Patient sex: M
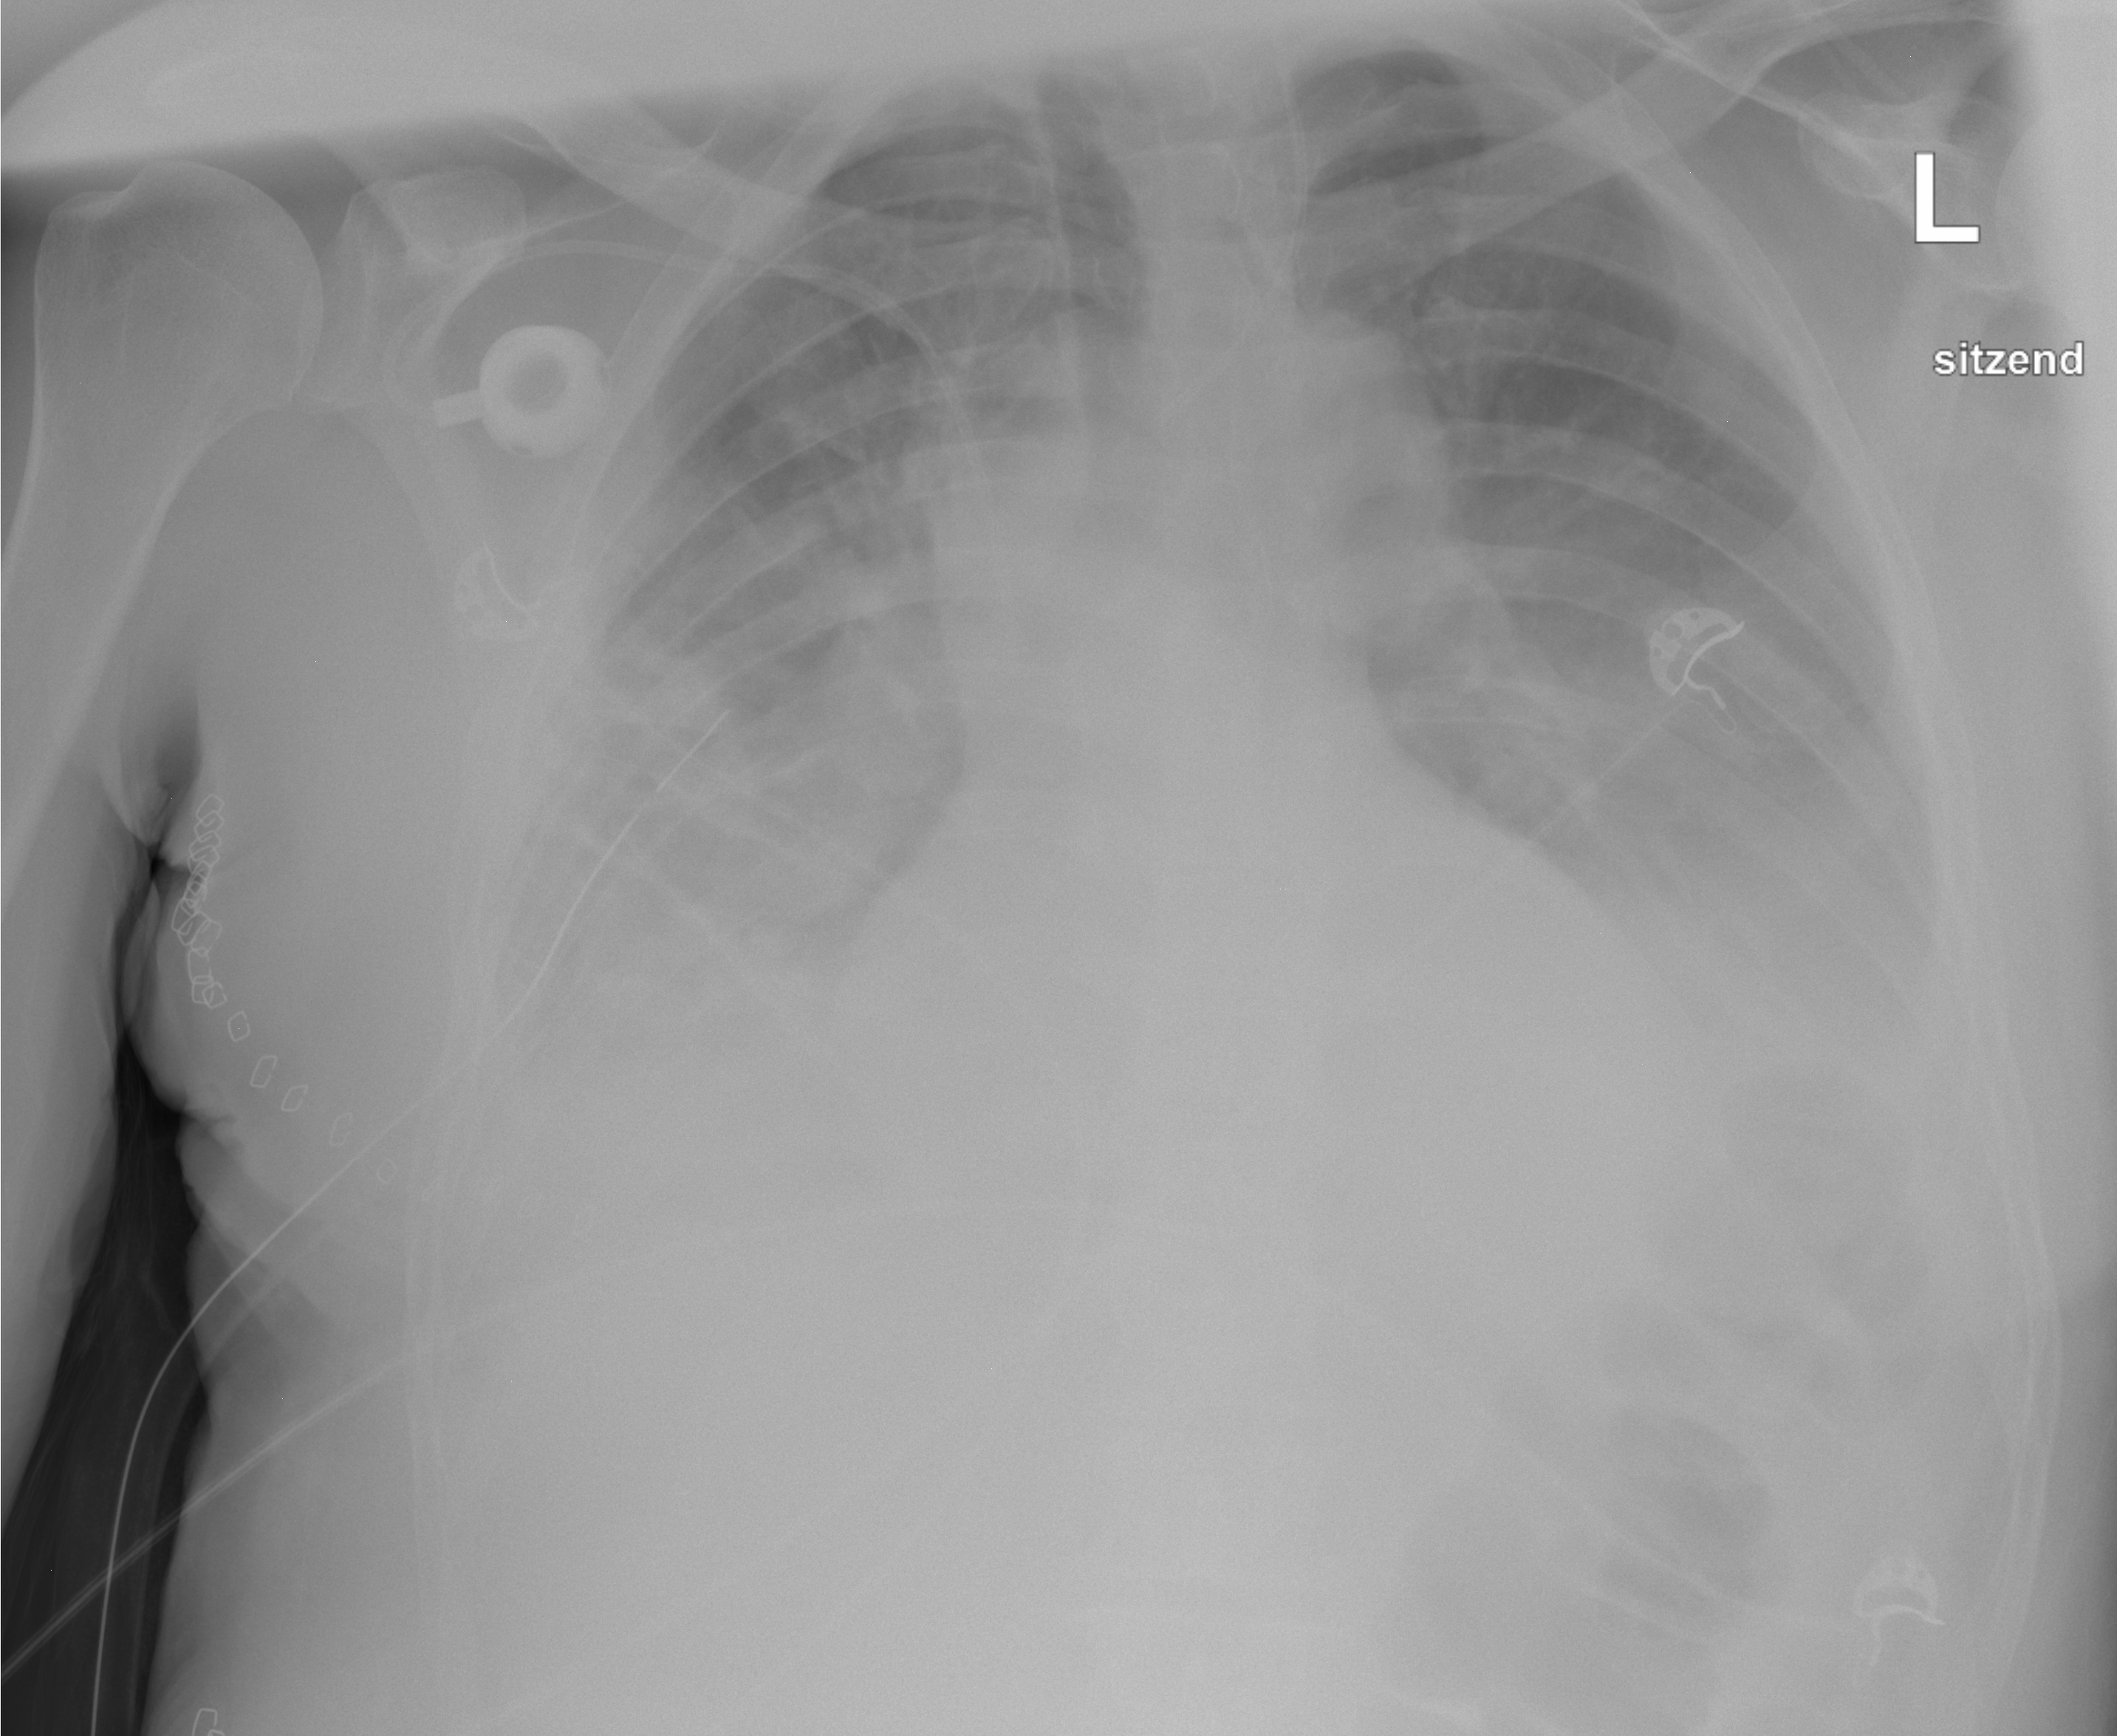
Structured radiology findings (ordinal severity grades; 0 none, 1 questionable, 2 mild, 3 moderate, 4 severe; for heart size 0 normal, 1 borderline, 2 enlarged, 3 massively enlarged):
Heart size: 2
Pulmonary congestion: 2
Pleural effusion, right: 2
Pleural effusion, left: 2
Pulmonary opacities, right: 2
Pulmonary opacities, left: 1
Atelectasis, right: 2
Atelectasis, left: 2